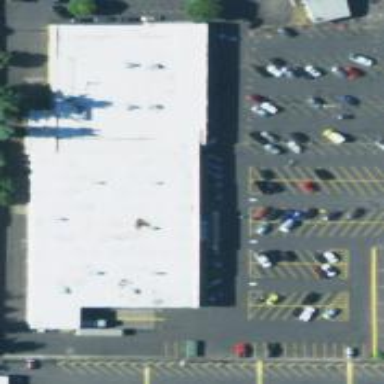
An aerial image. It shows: Department store building.